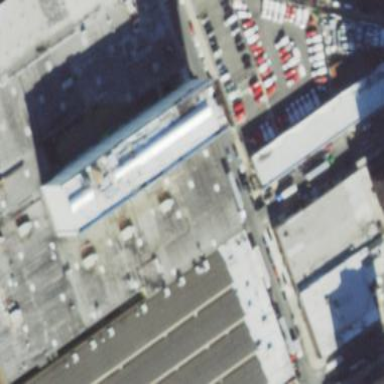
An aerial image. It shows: Building used for storage rental.